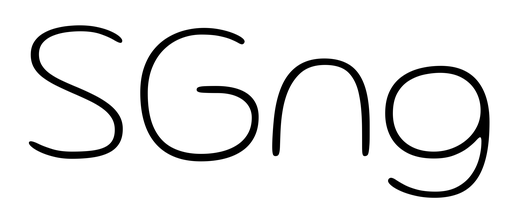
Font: Gluten_Thin